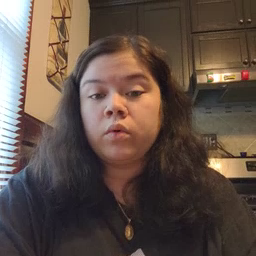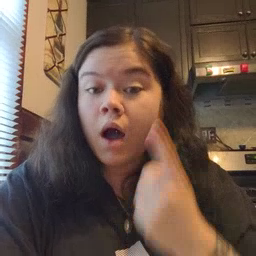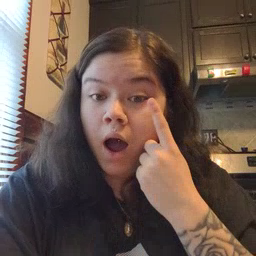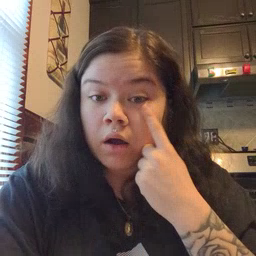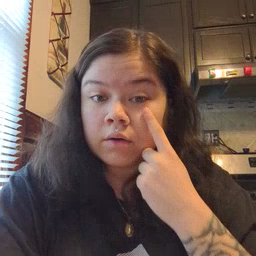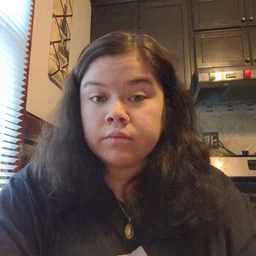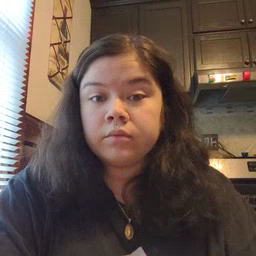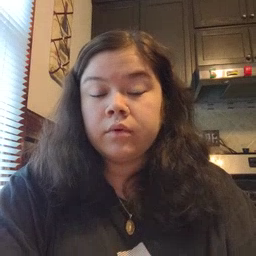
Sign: eye